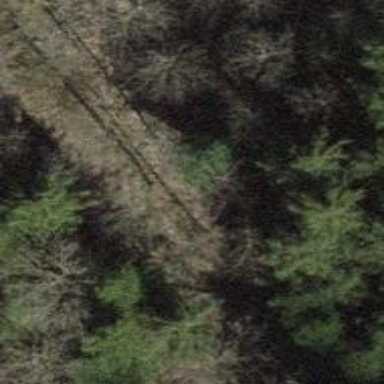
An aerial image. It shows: Track with ground surface of grade 5.